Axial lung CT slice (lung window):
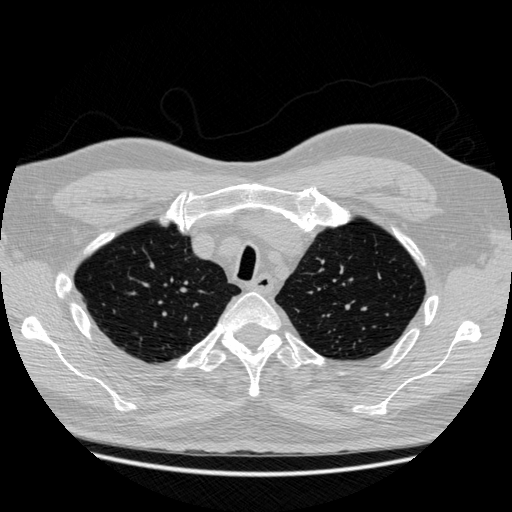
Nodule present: no